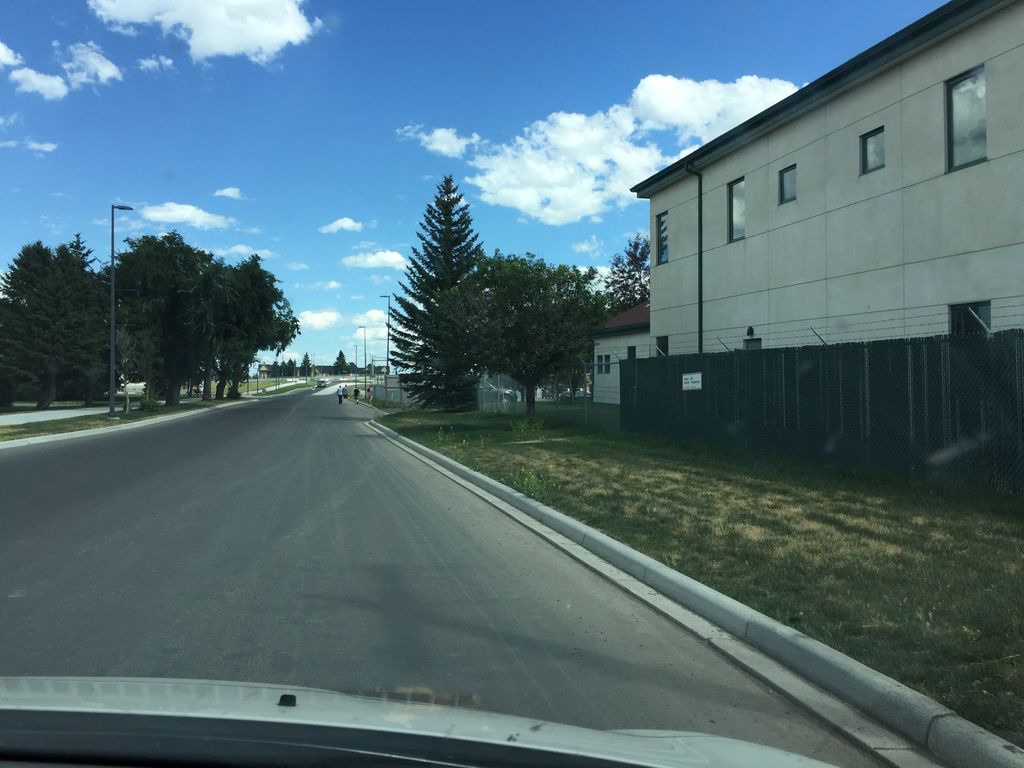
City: calgary